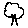
Label: tree